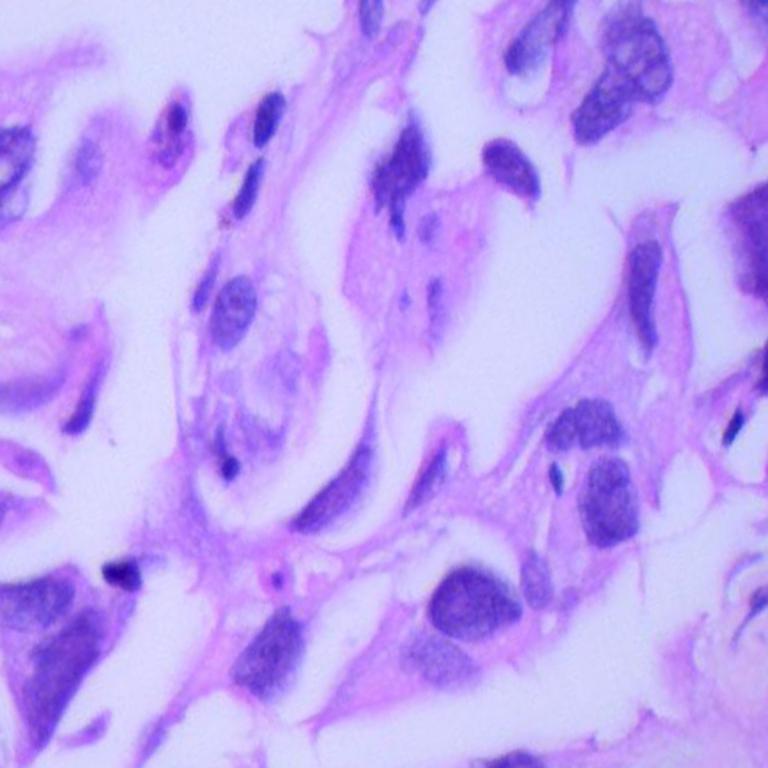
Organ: lung
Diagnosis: adenocarcinomas